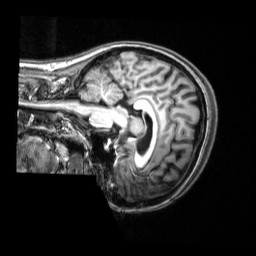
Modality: T1w
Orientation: sagittal
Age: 20
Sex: female
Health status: healthy
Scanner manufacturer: siemens
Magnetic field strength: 3 T
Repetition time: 2.53 s
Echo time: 0.00339 s